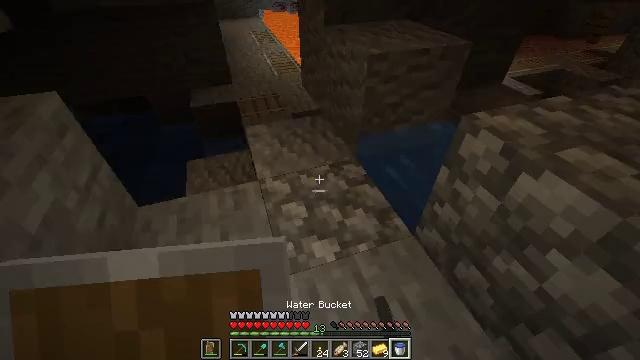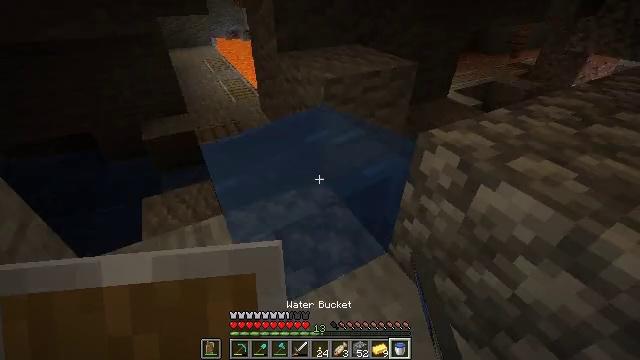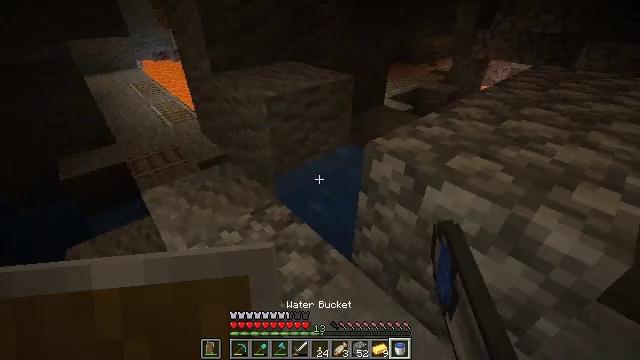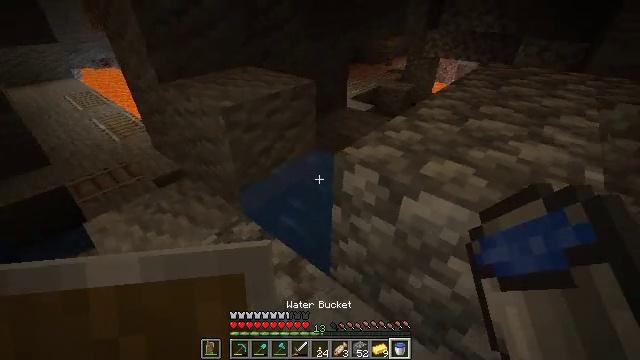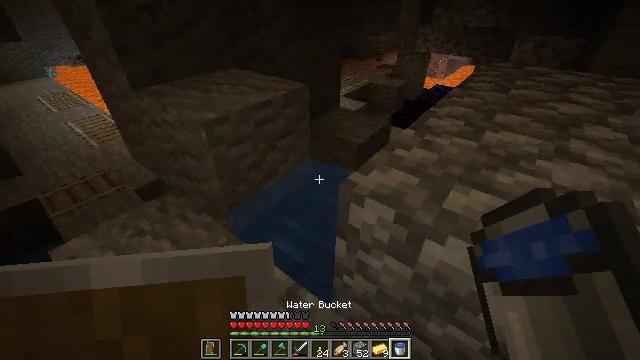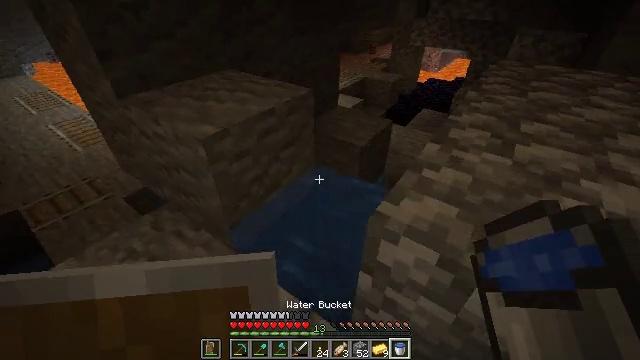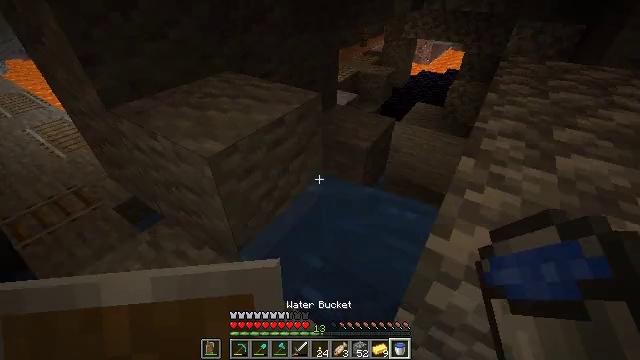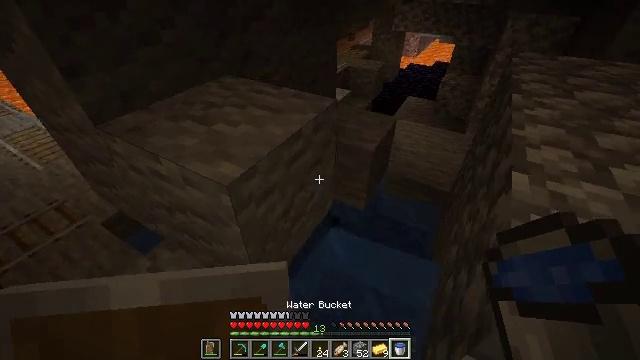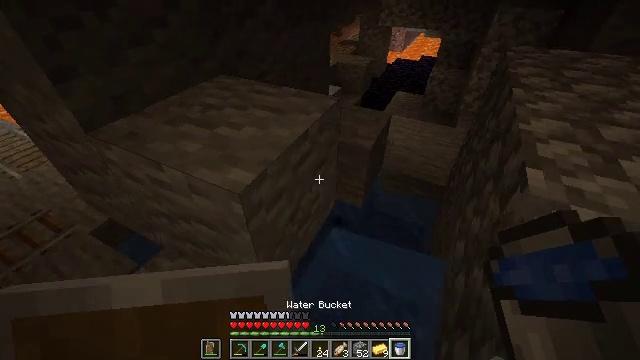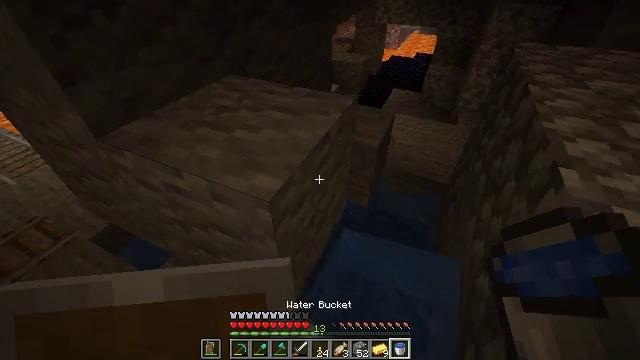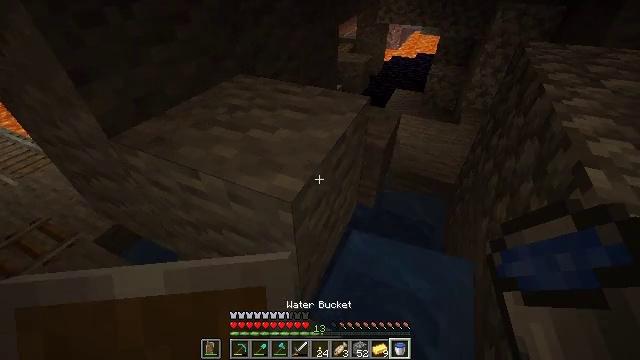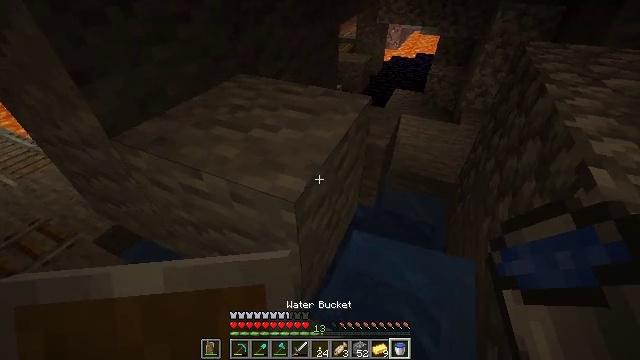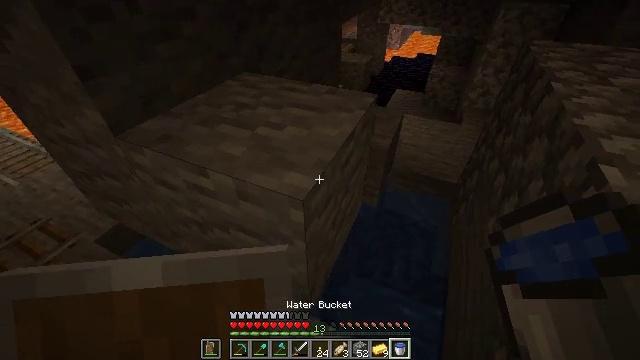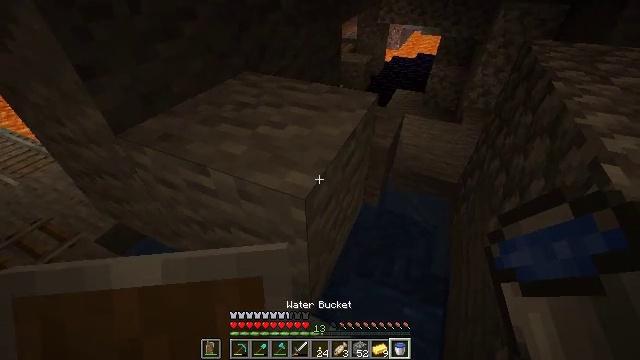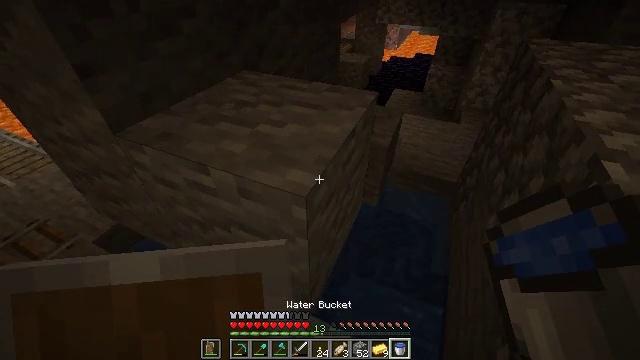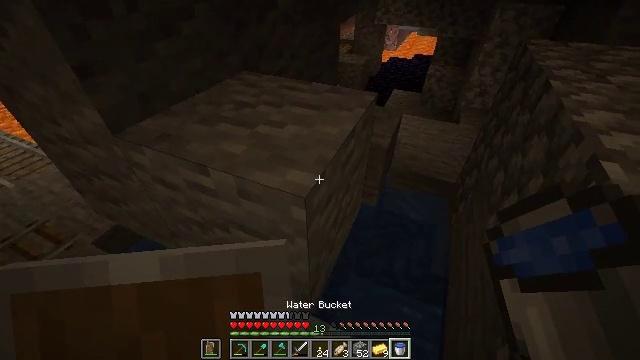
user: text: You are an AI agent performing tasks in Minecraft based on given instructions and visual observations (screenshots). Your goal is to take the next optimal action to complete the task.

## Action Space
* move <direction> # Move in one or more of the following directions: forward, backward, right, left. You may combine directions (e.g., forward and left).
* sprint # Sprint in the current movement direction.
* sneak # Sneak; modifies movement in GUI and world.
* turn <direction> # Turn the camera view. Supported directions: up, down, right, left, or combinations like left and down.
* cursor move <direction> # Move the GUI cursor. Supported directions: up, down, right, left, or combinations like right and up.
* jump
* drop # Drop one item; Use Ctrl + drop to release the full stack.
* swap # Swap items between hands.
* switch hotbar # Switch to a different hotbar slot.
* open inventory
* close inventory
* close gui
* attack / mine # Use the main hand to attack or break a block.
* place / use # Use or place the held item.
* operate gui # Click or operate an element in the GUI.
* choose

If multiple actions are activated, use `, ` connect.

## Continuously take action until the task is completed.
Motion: motion action
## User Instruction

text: Gather andesite blocks.
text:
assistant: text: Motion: move forward, turn right and up
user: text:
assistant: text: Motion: move forward, turn right and up
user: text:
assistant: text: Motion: move forward, turn right
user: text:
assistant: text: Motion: move forward and move left, turn right
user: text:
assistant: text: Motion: move forward and move left, turn right and down
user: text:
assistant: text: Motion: move forward and move left, turn right and down
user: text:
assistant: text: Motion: move forward and move left, turn right and down
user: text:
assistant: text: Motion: move left, turn right
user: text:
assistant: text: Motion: turn right
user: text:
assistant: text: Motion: no_op
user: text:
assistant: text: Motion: no_op
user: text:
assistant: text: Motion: no_op
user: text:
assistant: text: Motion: no_op
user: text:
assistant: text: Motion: no_op
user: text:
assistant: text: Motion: no_op
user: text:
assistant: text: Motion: no_op
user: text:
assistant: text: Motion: no_op
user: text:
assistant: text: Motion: no_op
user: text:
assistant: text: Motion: no_op
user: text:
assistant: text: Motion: turn down
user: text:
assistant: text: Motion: turn down
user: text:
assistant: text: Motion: move right, turn down
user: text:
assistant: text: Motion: move right, turn down
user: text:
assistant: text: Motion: move right, turn down
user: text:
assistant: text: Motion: move right
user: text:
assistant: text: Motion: no_op
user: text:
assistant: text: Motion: no_op
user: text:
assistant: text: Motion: no_op
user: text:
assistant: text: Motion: no_op
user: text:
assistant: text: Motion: no_op